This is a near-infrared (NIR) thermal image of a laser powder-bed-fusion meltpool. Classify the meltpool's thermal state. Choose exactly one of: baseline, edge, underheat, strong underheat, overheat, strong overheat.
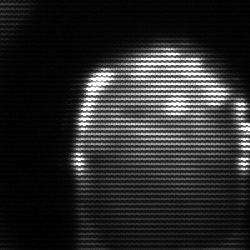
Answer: baseline